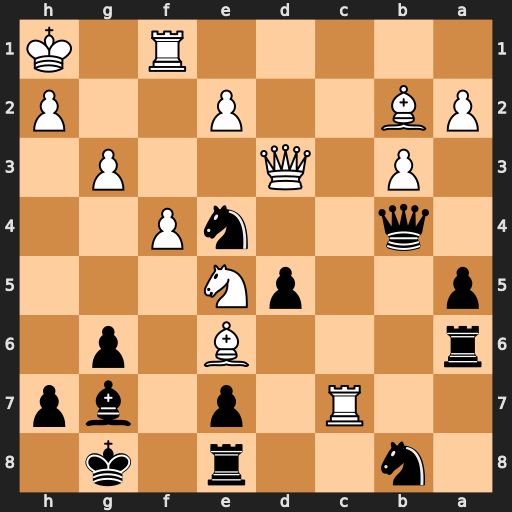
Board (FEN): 1n2r1k1/2R1p1bp/r3B1p1/p2pN3/1q2nP2/1P1Q2P1/PB2P2P/5R1K
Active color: b
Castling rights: -
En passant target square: -
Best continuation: Rxe6 Qxd5 Qd6